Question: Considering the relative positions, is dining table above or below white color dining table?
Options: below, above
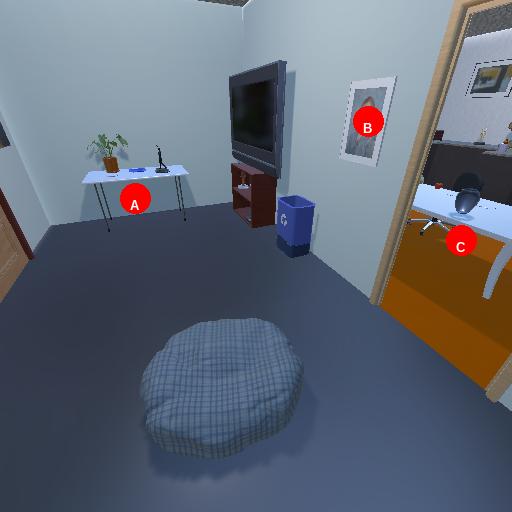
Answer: below